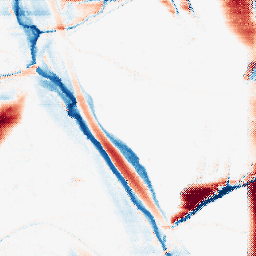
Category: morphological
Decomposition family: morphological_rect
Decomposition parameters: operation: average
width: 50
height: 5
Upsampling method: regularized
Upsampling parameters: scale: 4
lambda_reg: 0.1
Upsampling scale: 4